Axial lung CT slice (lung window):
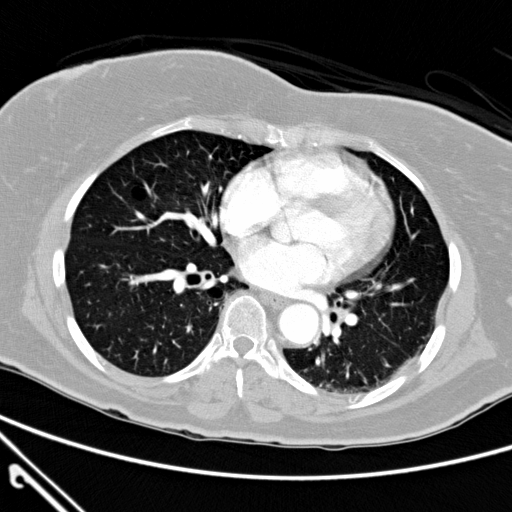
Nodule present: no